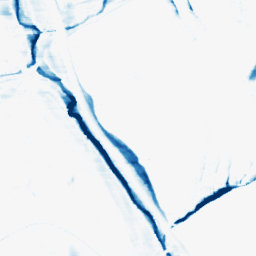
Category: morphological
Decomposition family: morphological_rect
Decomposition parameters: operation: closing
width: 20
height: 3
Upsampling method: linear_exact
Upsampling parameters: scale: 4
Upsampling scale: 4